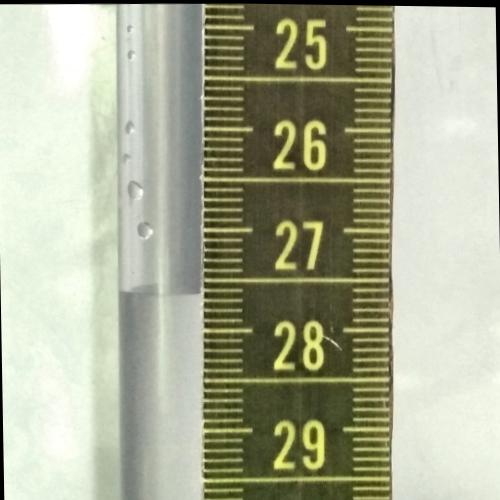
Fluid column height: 27.6 cm